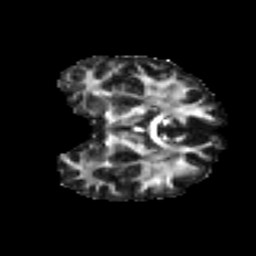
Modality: FA
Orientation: coronal
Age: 22
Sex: female
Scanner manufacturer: ge
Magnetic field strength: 3 T
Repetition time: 7.8 s
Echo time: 0.0606 s